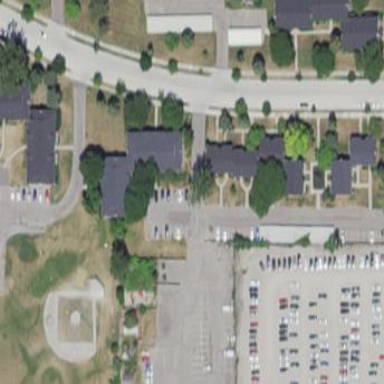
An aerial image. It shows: Parking area.